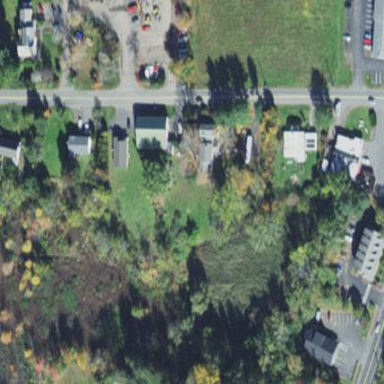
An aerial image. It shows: Rural residential area.